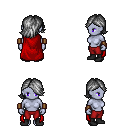
a pixel art fantasy rpg character, female body template, dark elf, purple skin, red cape, red pants, gray swoop hairstyle, leather bracers, black shoes, four views (front, back, left, right), 2x2 character sprite sheet, small pixel art, hard edges, no anti-aliasing